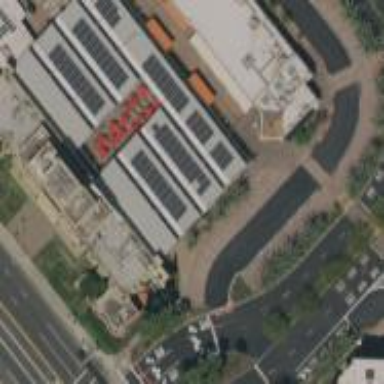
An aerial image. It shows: Retail building.